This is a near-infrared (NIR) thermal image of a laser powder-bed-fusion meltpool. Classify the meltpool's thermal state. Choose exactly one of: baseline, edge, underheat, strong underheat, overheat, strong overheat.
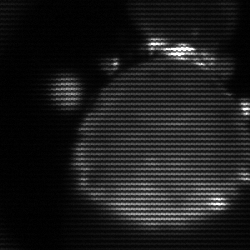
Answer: edge